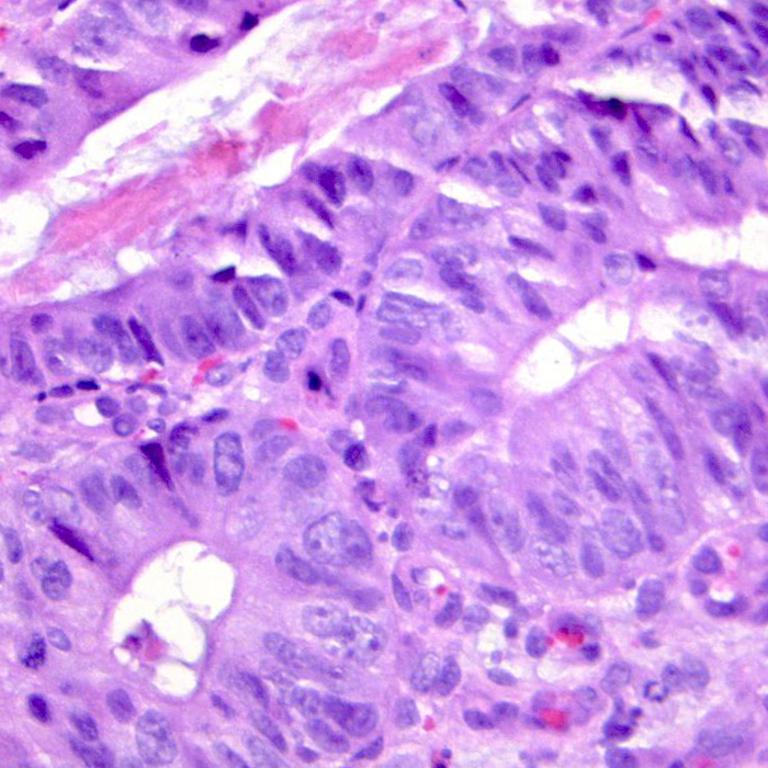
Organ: colon
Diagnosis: adenocarcinomas